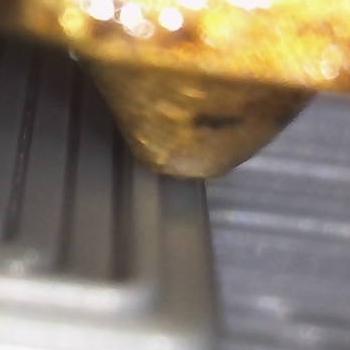
Flow rate: 33%